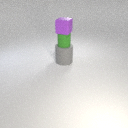
small purple rubber cube above small green rubber cylinder